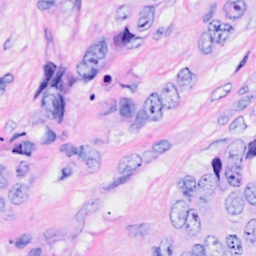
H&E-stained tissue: Breast